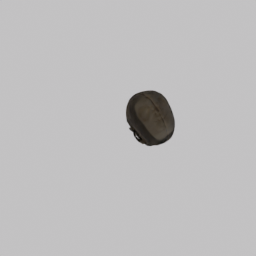
Label: nature